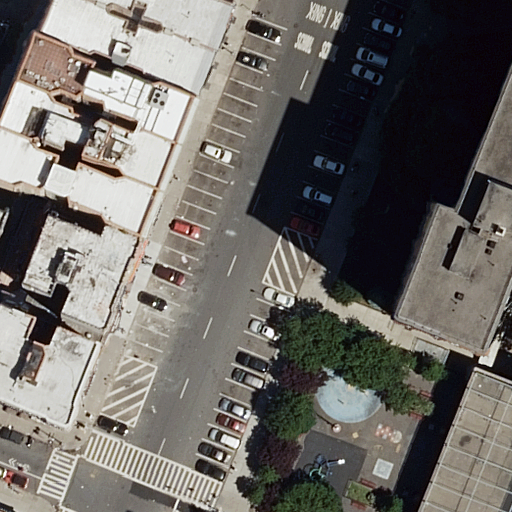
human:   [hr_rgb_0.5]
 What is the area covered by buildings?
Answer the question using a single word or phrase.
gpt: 3439m2

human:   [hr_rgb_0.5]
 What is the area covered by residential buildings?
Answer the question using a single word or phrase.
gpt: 2545m2

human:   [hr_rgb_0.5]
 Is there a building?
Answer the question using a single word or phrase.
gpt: yes

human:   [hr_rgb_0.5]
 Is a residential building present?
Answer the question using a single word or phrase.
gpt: yes

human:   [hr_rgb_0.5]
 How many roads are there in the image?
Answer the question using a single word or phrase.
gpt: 3

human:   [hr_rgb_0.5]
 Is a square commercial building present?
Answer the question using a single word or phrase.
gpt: no

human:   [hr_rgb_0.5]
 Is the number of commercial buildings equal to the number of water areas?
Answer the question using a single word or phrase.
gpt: yes

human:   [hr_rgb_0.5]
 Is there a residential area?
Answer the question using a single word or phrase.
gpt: yes

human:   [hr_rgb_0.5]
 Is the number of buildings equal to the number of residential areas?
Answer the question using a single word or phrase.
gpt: no

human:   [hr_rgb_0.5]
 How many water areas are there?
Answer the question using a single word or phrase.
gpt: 0

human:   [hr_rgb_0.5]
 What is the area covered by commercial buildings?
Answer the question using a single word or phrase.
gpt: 0m2

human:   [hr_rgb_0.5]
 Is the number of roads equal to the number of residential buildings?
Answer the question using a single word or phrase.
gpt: no

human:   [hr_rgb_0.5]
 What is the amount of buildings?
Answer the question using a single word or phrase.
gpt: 11

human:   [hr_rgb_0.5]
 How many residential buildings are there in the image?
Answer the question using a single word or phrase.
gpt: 10

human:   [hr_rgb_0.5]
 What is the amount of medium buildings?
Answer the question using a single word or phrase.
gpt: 6

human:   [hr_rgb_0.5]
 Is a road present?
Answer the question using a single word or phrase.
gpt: yes

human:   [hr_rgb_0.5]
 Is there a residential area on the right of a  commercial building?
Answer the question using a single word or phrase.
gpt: no

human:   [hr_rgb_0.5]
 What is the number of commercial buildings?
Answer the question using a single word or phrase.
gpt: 0

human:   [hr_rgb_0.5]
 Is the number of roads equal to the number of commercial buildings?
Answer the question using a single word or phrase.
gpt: no

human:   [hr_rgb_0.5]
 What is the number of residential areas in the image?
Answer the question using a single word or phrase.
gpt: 1

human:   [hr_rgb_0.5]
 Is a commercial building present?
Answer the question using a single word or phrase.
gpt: no

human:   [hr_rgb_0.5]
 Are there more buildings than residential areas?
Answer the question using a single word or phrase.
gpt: yes

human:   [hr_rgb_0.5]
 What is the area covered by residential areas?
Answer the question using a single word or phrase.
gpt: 1030m2

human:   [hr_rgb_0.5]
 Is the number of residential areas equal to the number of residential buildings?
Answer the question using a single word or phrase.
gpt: no

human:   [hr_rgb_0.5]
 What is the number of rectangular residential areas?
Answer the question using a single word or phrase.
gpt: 1

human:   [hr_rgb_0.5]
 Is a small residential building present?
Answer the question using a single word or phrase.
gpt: yes

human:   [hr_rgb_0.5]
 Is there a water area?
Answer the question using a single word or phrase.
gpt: no

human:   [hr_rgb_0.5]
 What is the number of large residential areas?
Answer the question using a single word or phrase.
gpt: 1

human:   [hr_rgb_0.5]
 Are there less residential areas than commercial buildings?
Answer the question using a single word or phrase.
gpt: no

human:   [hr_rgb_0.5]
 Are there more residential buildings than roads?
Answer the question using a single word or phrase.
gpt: yes

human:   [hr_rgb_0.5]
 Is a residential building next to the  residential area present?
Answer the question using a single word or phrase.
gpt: yes

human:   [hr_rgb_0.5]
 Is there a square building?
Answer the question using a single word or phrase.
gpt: no

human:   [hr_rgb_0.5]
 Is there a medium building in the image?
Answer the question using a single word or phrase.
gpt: yes

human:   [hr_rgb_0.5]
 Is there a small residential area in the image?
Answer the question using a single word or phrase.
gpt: no

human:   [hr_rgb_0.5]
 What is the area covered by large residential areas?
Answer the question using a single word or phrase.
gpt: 1030m2

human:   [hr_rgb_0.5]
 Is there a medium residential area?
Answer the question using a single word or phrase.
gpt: no

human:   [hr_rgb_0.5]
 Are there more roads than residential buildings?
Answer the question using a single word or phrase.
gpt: no

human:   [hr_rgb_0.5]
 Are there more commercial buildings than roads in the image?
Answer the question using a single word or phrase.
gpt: no

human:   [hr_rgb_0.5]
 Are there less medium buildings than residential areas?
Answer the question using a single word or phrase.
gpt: no

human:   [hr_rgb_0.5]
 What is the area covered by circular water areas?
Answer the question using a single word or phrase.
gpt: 0m2

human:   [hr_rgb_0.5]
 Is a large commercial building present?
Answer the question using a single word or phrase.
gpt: no

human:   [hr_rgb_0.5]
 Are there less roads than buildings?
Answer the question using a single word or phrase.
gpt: yes

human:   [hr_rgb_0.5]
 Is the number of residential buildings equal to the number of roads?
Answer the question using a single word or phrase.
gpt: no

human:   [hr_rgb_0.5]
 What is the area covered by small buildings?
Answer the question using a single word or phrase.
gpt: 54m2

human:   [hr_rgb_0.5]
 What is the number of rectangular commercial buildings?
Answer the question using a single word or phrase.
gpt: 0

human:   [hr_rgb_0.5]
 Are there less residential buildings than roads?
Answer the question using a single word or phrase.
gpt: no

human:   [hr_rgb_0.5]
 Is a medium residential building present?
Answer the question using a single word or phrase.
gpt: yes

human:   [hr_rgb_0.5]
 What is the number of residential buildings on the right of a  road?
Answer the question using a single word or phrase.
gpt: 1

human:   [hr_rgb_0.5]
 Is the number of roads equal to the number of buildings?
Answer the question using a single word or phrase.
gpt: no

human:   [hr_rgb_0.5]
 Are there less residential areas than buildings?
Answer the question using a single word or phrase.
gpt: yes

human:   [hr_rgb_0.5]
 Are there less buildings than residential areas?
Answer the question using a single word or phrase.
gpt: no

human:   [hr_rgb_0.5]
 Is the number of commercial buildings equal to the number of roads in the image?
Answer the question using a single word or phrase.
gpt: no

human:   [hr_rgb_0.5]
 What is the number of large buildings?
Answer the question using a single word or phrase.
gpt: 2

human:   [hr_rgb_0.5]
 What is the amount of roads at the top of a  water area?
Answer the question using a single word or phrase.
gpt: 0

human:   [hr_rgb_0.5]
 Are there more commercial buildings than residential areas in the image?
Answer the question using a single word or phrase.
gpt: no

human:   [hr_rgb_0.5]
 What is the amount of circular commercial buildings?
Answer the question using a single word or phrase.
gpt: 0

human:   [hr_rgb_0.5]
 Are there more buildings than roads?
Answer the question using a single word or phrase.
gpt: yes

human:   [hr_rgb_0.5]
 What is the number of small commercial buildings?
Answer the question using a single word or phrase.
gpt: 0

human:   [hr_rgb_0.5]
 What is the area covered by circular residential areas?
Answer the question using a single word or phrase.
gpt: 0m2

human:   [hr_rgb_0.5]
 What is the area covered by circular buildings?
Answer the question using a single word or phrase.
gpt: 0m2

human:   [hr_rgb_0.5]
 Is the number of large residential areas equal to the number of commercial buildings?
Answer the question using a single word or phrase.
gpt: no

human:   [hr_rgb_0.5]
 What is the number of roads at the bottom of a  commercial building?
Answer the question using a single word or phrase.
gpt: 0

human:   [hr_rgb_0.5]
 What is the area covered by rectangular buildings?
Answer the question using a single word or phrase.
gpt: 432m2

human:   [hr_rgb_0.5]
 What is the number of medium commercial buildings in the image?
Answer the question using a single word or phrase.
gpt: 0